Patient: sex M, age 44
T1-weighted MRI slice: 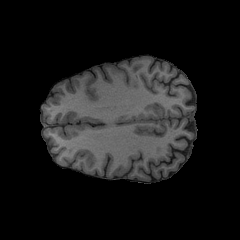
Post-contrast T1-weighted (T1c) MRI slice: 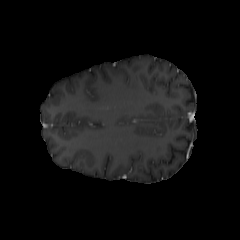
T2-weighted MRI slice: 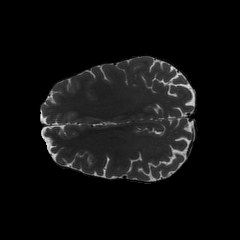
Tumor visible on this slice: yes
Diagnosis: Astrocytoma, IDH-mutant
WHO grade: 2